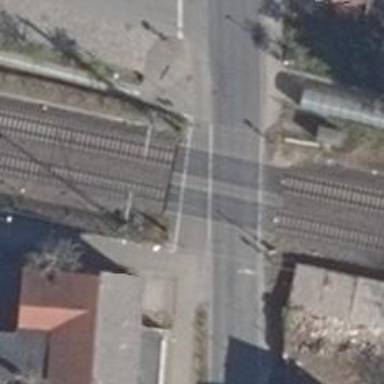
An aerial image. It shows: Full barrier at railway crossing.